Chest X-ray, PA view. Patient: 26 years old, sex M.
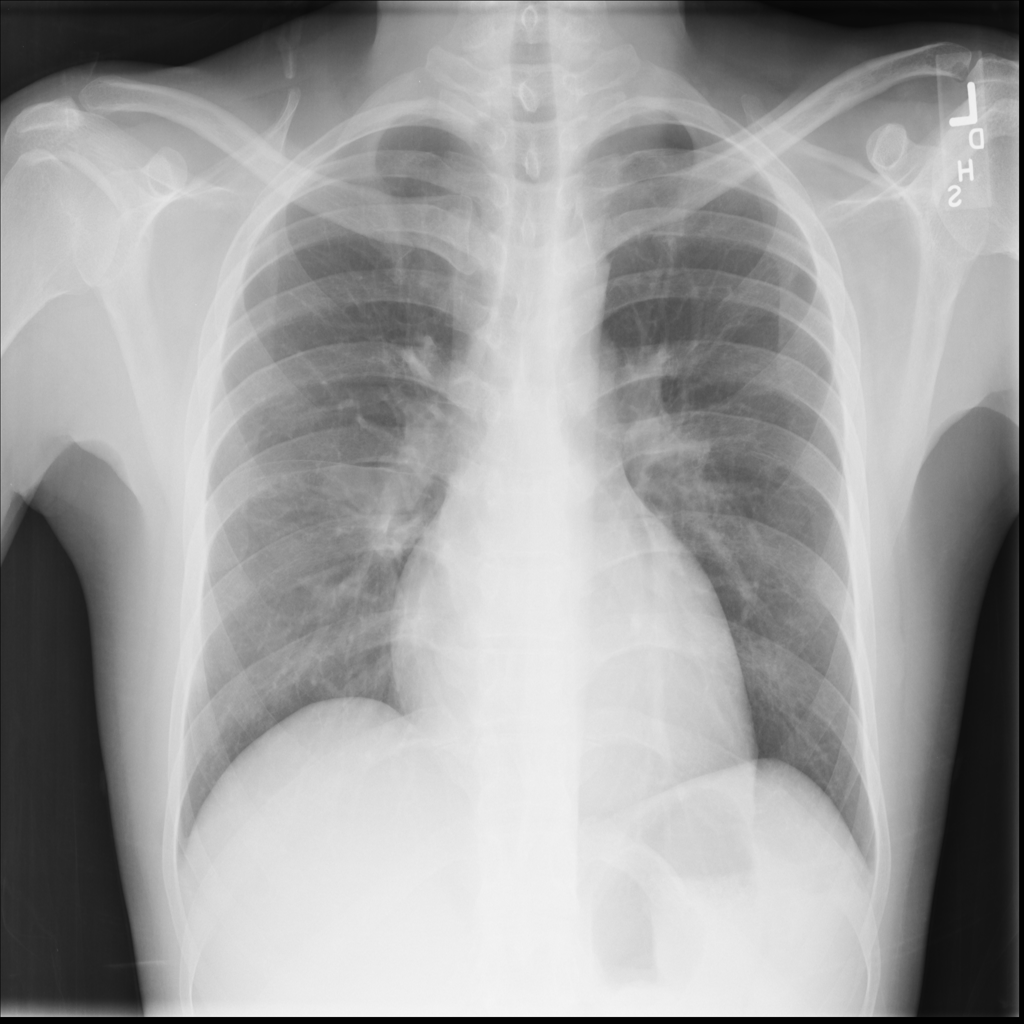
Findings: Pleural_Thickening